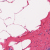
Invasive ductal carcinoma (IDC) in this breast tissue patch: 0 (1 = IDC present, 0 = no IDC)